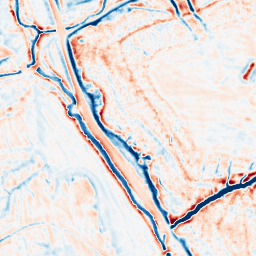
Category: edge_preserving
Decomposition family: bilateral
Decomposition parameters: d: 15
sigma_color: 50
sigma_space: 75
Upsampling method: linear_exact
Upsampling parameters: scale: 4
Upsampling scale: 4